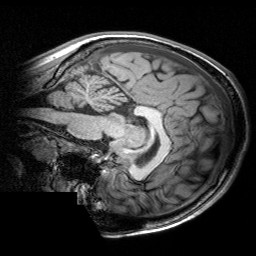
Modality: T1w
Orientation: sagittal
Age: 16
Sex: female
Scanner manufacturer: siemens
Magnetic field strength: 3 T
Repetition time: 2.53 s
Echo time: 0.00297 s